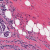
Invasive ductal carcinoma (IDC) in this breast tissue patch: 0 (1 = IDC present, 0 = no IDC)